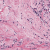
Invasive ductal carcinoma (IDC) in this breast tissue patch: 0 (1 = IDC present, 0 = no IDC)